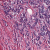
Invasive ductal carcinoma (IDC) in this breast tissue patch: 0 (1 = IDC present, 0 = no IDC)